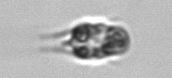
Label: Mesodinium